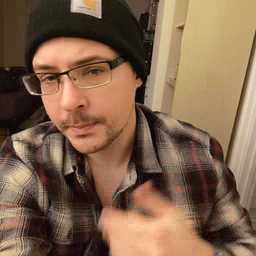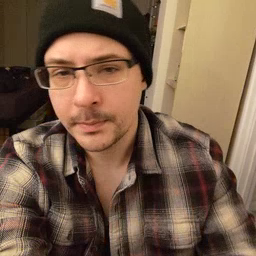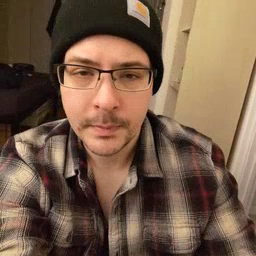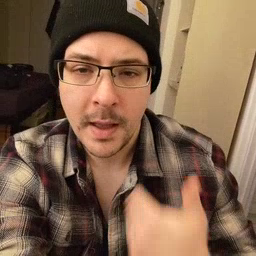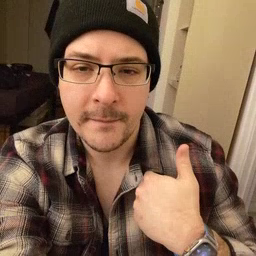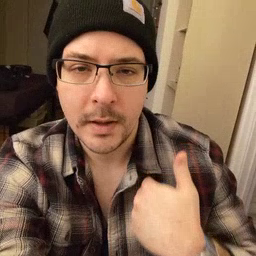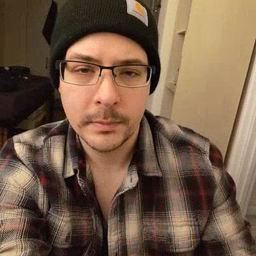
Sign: have